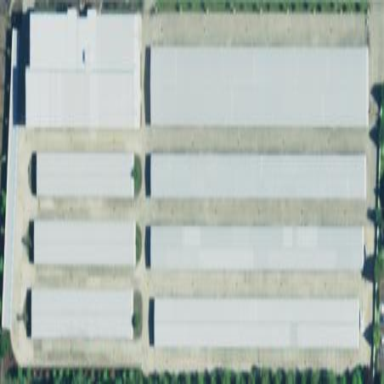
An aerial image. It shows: Storage rental shop.